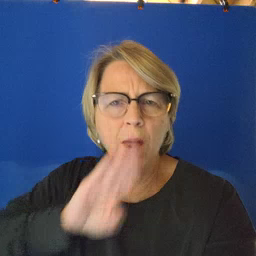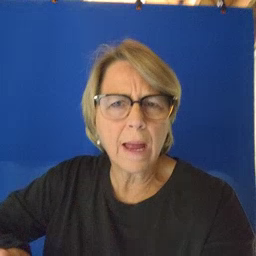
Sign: quiet